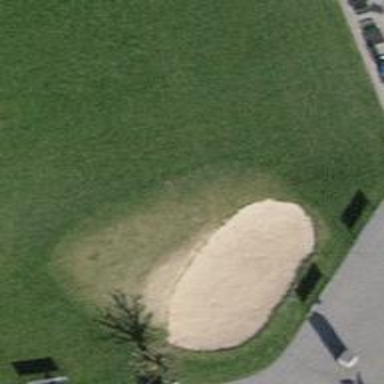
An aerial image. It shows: Sandy area is golf bunker.